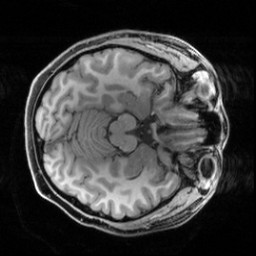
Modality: T1w
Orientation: axial
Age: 26
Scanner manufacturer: siemens
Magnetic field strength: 3 T
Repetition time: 2.5 s
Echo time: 0.00444 s